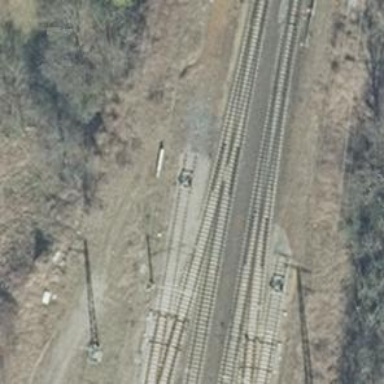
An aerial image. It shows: Railway yard in service.